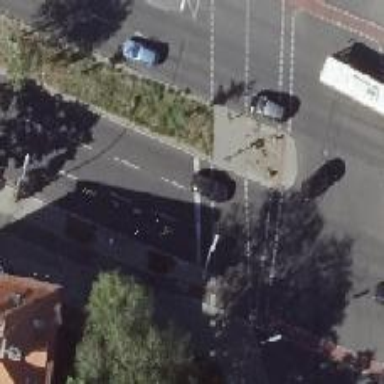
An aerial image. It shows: Footway crossing with traffic signals and island.